Question: To preface, I'm currently running OSX 10.9.1 with Python 2.7.
I would like to install Python packages using 'easy_install' (in this example, 'pip'). First I try:
'easy_install pip'
And then I get an error that says that I do not have write access to the 'site-packages' directory. No problem:
'sudo easy_install pip'
Everything downloads fine. The following shows the Bash session I have after installing 'pip':
'''
$ pip
-bash: /usr/local/bin/pip: Permission denied
$ cd /usr/local/bin/pip
$ ls -l
...
-rwx------ 1 root admin 275 Jan 10 11:05 pip
...
$ chmod 754 pip
chmod: Unable to change file mode on pip: Operation not permitted
$ sudo chmod 754 pip
$ pip
Traceback (most recent call last):
File "./pip", line 5, in <module>
from pkg_resources import load_entry_point
File "build/bdist.macosx-10.8-intel/egg/pkg_resources.py", line 3007, in <module>
File "build/bdist.macosx-10.8-intel/egg/pkg_resources.py", line 728, in require
requirements specified when this environment was created, or False
File "build/bdist.macosx-10.8-intel/egg/pkg_resources.py", line 626, in resolve
pkg_resources.DistributionNotFound: pip==1.5
'''
Ok, so maybe there some of the permissions are still messed up. Here's what Finder shows me when I view '/Library/Python/2.7/site-packages/':

And here's what 'ls -l' returns when viewing that same directory:
'''
...
drwx------ 4 root wheel 136 Jan 10 11:24 pip-1.5-py2.7.egg
...
'''
Ok, so I obviously don't have permission to use 'pip' still because I don't have execute permission on the archive file. How about:
'''
$ chmod 754 pip-1.5-py2.7.egg
chmod: Unable to change file mode on pip-1.5-py2.7.egg/: Operation not permitted
$ sudo chmod 754 pip-1.5-py2.7.egg
$ pip
Traceback (most recent call last):
File "/usr/local/bin/pip", line 9, in <module>
load_entry_point('pip==1.5', 'console_scripts', 'pip')()
File "build/bdist.macosx-10.8-intel/egg/pkg_resources.py", line 378, in load_entry_point
def get_resource_stream(manager, resource_name):
File "build/bdist.macosx-10.8-intel/egg/pkg_resources.py", line 2565, in load_entry_point
section = line[1:-1].strip()
ImportError: Entry point ('console_scripts', 'pip') not found
'''
My hypothesis is that all of the permissions are screwed up because I used 'sudo' and now I'm just chasing around permissions. This may be wrong, though. I never remember having this problem before upgrading to OSX 10.9.
My questions are: do Unix systems always do this with 'sudo', even though I'm the computer's administrator? Is there a way for me to permanently correct this so that I actually have permission to run installed packages? Do you think there is a setting somewhere on my system that's incorrect?
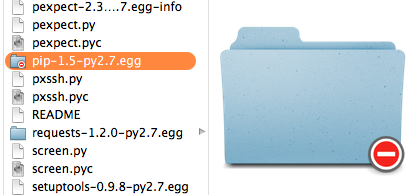
Answer: Your hypothesis is correct all of the permissions screwed up because you used 'sudo'. Start by breaking yourself of that habit of using 'sudo' to 'fix' problems. You should think just as long and hard about doing stuff with 'sudo' as you would logging in as root. If your attitude is "no problem: sudo ..." you are (eventually) in for a world of hurt. Every time you use 'sudo' you are making one more change to the way OSX arrived out of the box.
Next, get out of the habit of trying to put everything into the operating system's version of python. I'd recommend first clearing out your /usr/local, although that may be asking a lot.
Then 'brew install python' - get yourself a <URL>. Good - you've already done that.
'which pip' - make sure you are using the pip brew just installed in /usr/local; if not adjust your '~/.bashrc' start up file as necessary.
Next 'brew install virtualenv' and 'brew install virtualenvwrapper' - make it so when you 'pip install' something to support a project that that only effects that one project. While you are at it add 'export PIP_REQUIRE_VIRTUALENV=true' to your '~/.bashrc' so you don't forget and mess up in the future.
Now get to know <URL> and start understanding the true dependencies of your projects and stop fighting conflicts caused by different projects' requirements interfering with each other and the general bit rot that the indiscriminate use of 'sudo' will cause you.